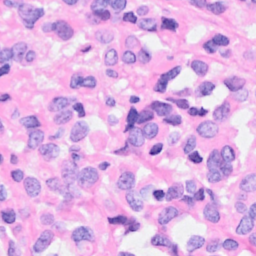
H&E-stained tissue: Breast